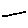
Label: line